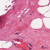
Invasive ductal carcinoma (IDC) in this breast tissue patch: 0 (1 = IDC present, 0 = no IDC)